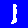
Digit: 1